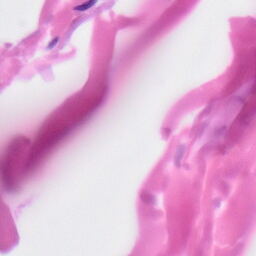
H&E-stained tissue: Skin